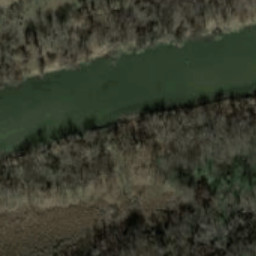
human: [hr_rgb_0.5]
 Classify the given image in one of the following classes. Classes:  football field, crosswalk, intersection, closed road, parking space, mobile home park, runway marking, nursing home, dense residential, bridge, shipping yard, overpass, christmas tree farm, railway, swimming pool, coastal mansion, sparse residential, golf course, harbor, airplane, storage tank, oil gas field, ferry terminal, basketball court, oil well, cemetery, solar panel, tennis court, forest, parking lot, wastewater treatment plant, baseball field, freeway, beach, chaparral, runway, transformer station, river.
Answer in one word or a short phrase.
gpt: river